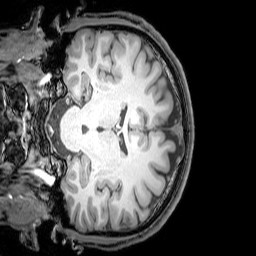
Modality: T1w
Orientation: coronal
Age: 24
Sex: male
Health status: healthy
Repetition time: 0.081 s
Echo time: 0.037 s